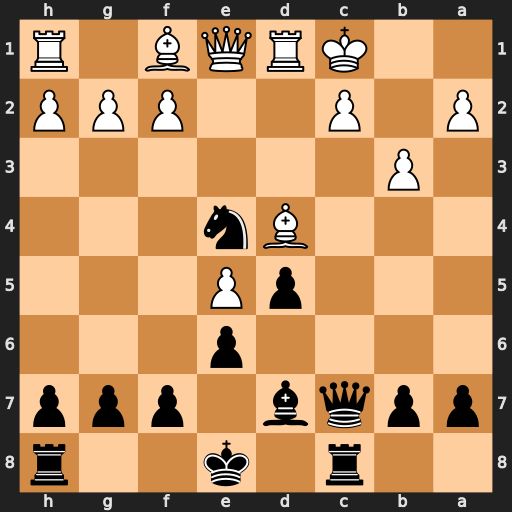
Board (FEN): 2r1k2r/ppqb1ppp/4p3/3pP3/3Bn3/1P6/P1P2PPP/2KRQB1R
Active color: b
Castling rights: k
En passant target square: -
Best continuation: Qxc2#